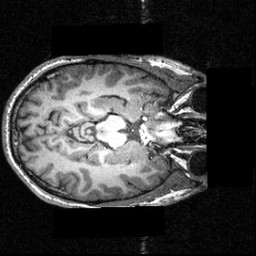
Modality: T1w
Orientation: axial
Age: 26
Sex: male
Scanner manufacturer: siemens
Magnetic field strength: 3.951 T
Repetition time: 1.5 s
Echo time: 0.00335 s